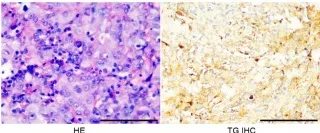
Case summary. (B) H&E, TG, BRAF V600E and PD-L1 staining of the primary tumor. Scale bars: 50 microm. H&E: hematoxylin and eosin.
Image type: pathology (h&e)